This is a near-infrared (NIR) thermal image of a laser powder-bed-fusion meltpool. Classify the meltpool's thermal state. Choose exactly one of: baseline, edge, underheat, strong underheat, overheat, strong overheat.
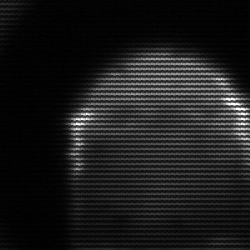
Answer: edge